Aerial crown-view tile of a tropical tree (Barro Colorado Island, Panama), acquired 20250414:
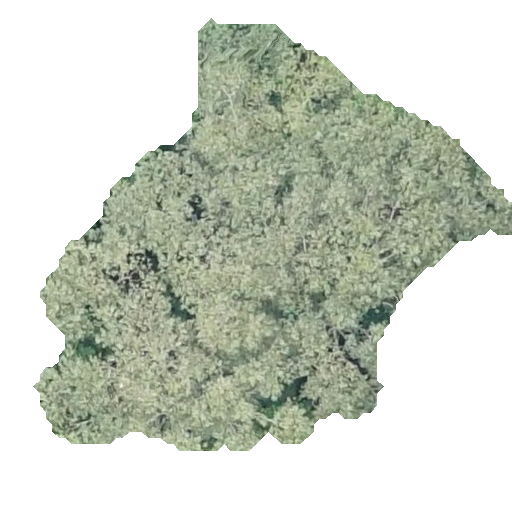
Species: Luehea seemannii
GBIF accepted scientific name: Luehea seemannii
Crown area: 181.854 m²